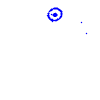
Particle: pion